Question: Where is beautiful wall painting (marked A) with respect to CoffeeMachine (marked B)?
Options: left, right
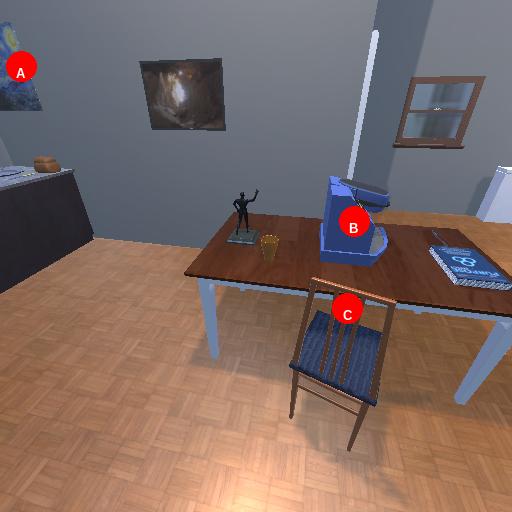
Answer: left